Question: I took a clone of the <URL> however xcode isn't allowing me to build for a device.
Here is the menu:

When I select 'device' from the list, it pauses for a second then appears to do nothing.
NB: Im using, xcode Version 3.2.5
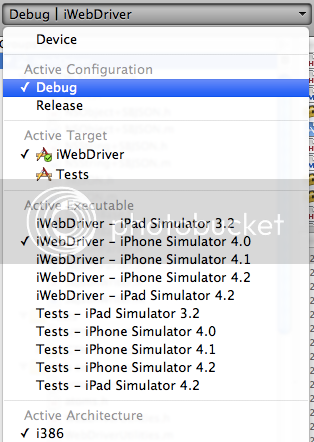
Answer: Go to target settings (Project->Edit Active Target) and set Base SDK to Latest iOS. Maybe you should also change this in project settings too.